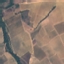
Land use / land cover class: PermanentCrop